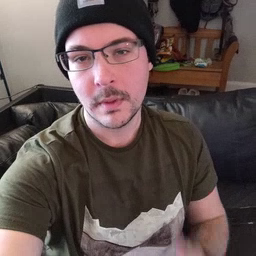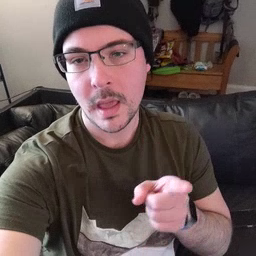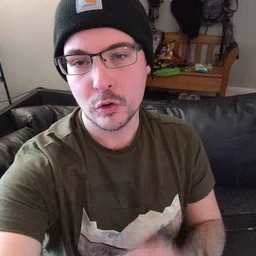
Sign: there